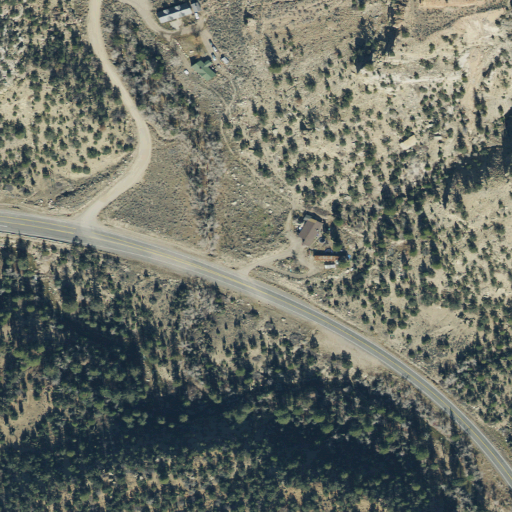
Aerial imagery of valley in Utah named Trail Canyon containing evergreen forest, open development, low intensity development, and shrub